Question: My scenario here:
Inside the div which is mentioned below I need to add Find Out More link in right bottom of the div which should contain different bg-color in other words a box structure with an arrow image at the last.
'''
.answerbox
{
height: 150px; /*Specify Height*/
width: 150px; /*Specify Width*/
border: 1px solid black; /*Add 1px solid border, use any color you want*/
background-color: green; /*Add a background color to the box*/
text-align:center; /*Align the text to the center*/
}
'''
How It should look :

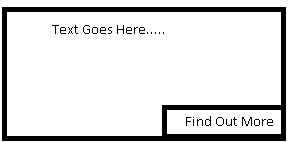
Answer: Do you mean like this? Here's a <URL>
By setting the parent ('.answerbox') to 'position: relative', I'm able to set '.more' to 'position:absolute' and position it wherever I like in that box; In this case, bottom right of the container.
'''
<div class="answerbox">
<a href="#" class="more">Find out more</a>
</div>
'''
'''
.answerbox {
height: 150px; /*Specify Height*/
width: 150px; /*Specify Width*/
border: 1px solid black; /*Add 1px solid border, use any color you want*/
background-color: green; /*Add a background color to the box*/
text-align:center; /*Align the text to the center*/
position: relative;
}
.more {
background: red;
position: absolute;
bottom: 0;
right: 0;
padding: 0 10px;
height: 30px;
}
'''
### Edit - In case you want an arrow image on the button
<URL>
'''
.more {
background: url('http://dc390.4shared.com/img/AgV87Tvx/s7/arrow_small_right.png') no-repeat left center red;
position: absolute;
bottom: 0;
right: 0;
height: 30px;
padding: 0 10px 0 20px; /* Extra padding left to make room for the button */
line-height: 30px; /* Used to center the text vertically. Use the same value as the height.*/
}
'''
### Edit - Let the box grow with the content
<URL>
'''
.answerbox {
width: 150px; /*Specify Width*/
border: 1px solid black; /*Add 1px solid border, use any color you want*/
background-color: green; /*Add a background color to the box*/
text-align:center; /*Align the text to the center*/
position: relative;
padding: 10px 10px 40px;
}
'''